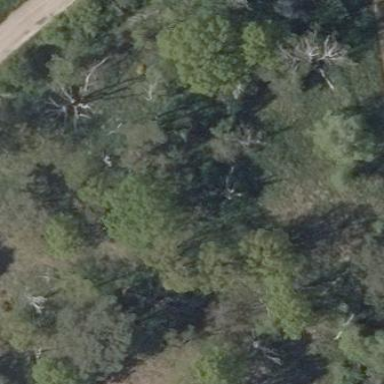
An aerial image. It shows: Area covered in scrub vegetation.